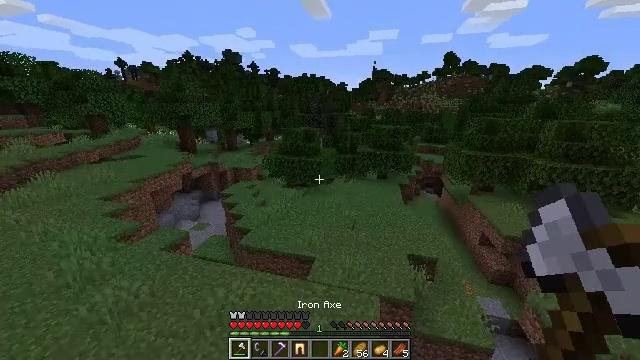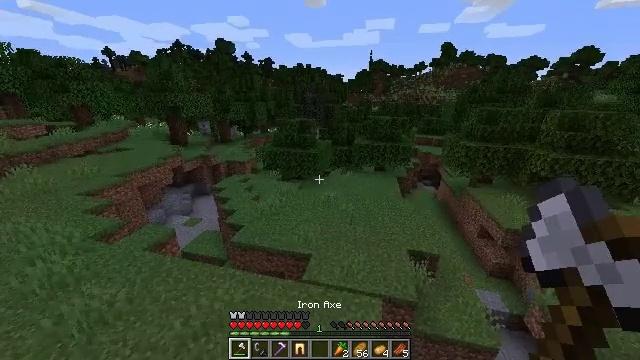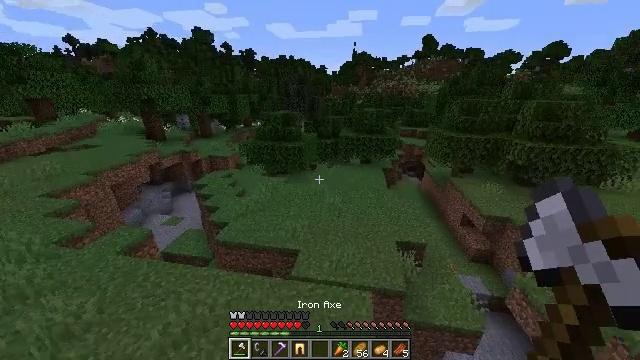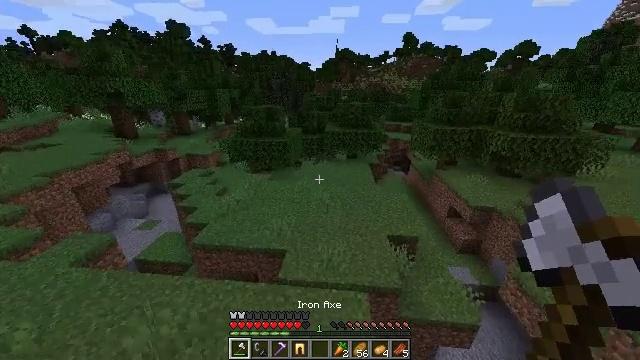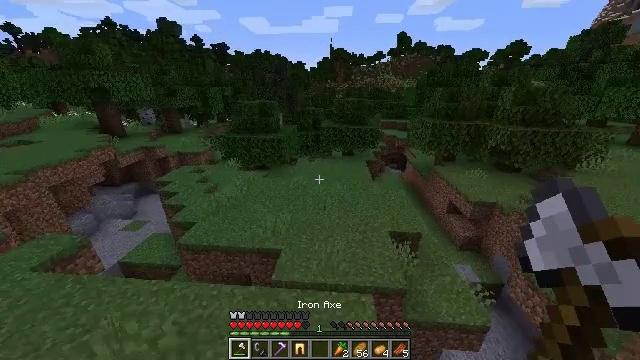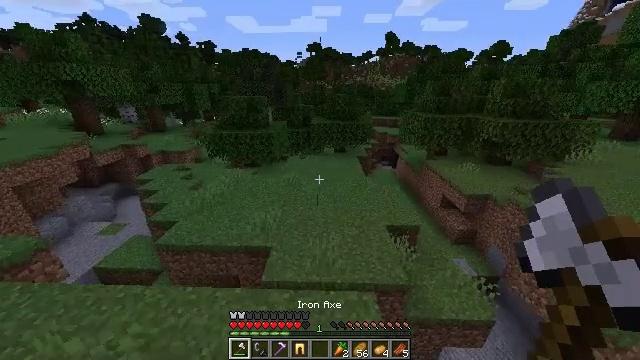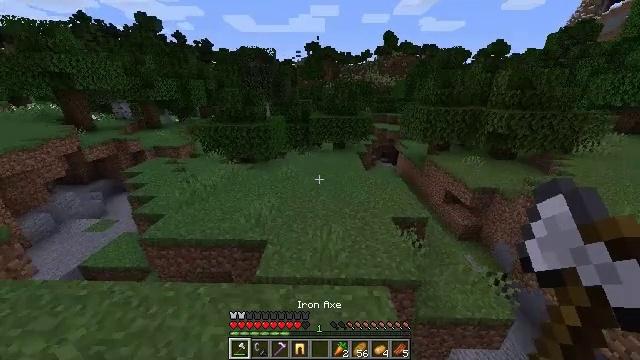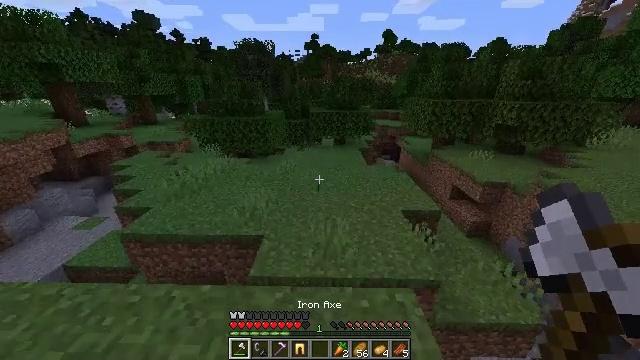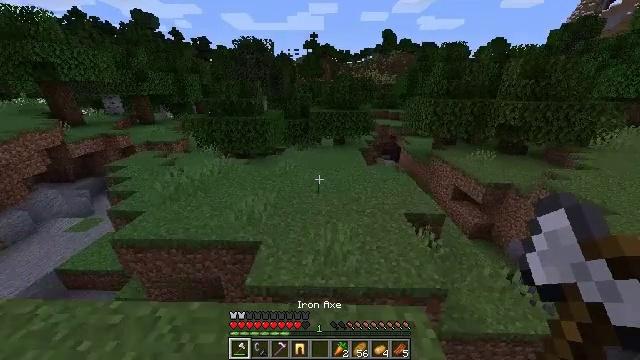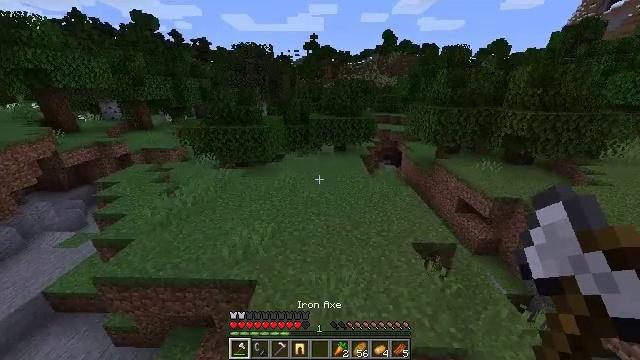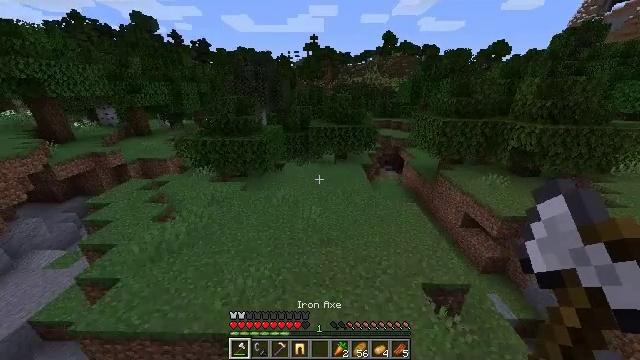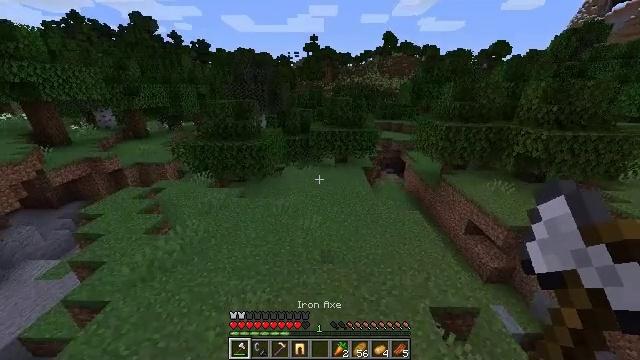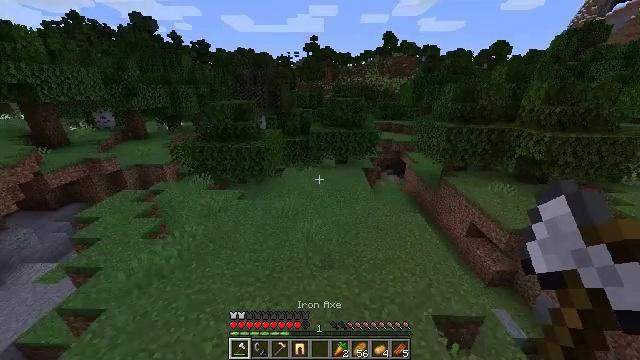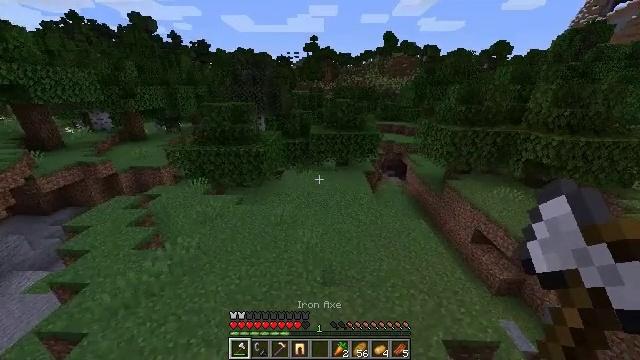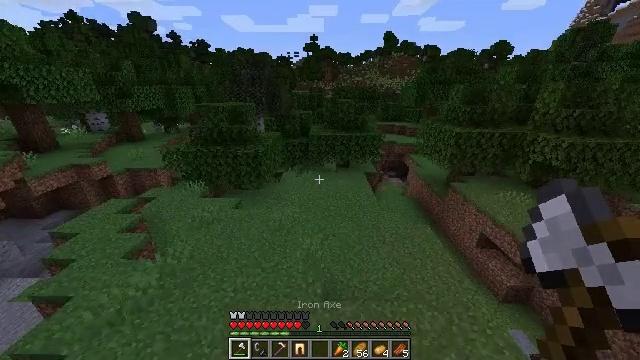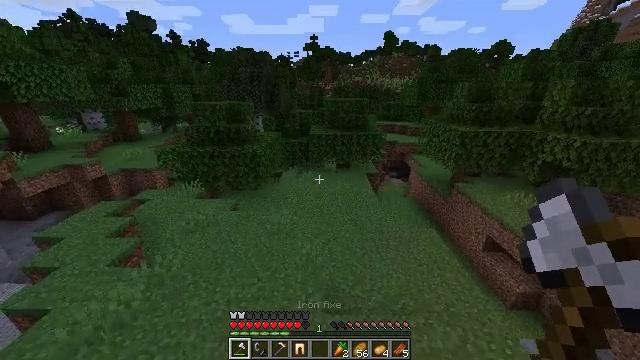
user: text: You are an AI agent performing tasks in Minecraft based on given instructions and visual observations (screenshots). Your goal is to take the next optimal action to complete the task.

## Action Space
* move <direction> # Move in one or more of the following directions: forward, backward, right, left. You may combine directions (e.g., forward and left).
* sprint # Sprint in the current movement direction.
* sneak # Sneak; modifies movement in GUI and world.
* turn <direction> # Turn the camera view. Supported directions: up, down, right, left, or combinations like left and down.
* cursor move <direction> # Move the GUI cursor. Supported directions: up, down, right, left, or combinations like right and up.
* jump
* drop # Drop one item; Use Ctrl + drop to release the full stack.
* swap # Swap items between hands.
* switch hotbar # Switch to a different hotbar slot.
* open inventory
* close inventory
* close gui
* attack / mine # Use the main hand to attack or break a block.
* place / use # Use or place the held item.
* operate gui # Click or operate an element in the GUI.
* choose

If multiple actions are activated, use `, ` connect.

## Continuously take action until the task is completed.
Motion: motion action
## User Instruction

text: Mine dirt from the ground.
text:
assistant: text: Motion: move forward, sprint, turn right and down, jump
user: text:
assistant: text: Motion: move forward, sprint, turn right and down, jump
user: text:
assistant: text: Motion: move forward, sprint, turn right, jump
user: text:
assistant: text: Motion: move forward, sprint, turn right, jump
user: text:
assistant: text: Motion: move forward, sprint, turn right, jump
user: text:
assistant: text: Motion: move forward, sprint, jump
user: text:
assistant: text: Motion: move forward, sprint, jump
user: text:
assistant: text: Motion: move forward, sprint, jump
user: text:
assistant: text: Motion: move forward, sprint, jump
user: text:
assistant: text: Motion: move forward, sprint, jump
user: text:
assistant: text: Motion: move forward, sprint, jump
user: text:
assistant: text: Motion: move forward, sprint, jump
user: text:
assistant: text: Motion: move forward, sprint, jump
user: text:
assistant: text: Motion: move forward, sprint, jump
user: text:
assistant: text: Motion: move forward, sprint, jump
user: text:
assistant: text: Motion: move forward, sprint, jump
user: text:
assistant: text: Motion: move forward, sprint, jump
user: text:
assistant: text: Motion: move forward, sprint, jump
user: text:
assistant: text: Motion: move forward, sprint, jump
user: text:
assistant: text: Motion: move forward, sprint, jump
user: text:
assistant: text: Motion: move forward, sprint, turn right, jump
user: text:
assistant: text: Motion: move forward, sprint, jump
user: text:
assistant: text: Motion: move forward, sprint, jump
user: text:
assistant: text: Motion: move forward, sprint, jump
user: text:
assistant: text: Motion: move forward, sprint, jump
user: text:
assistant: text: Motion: move forward, sprint, jump
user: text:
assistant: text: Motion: move forward, sprint, jump
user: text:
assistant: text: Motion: move forward, sprint, jump
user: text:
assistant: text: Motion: move forward, sprint, jump
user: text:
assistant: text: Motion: move forward, sprint, jump